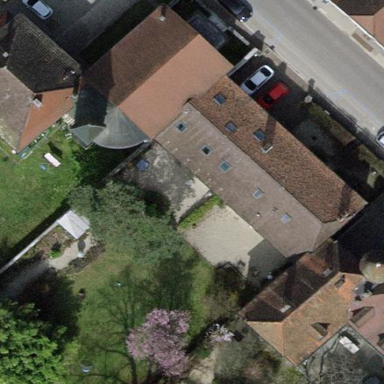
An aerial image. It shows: Semi-detached house.